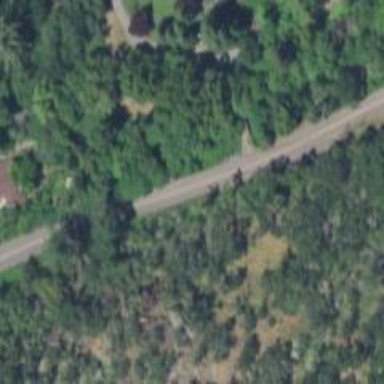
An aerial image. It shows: Driveway leading to service road.